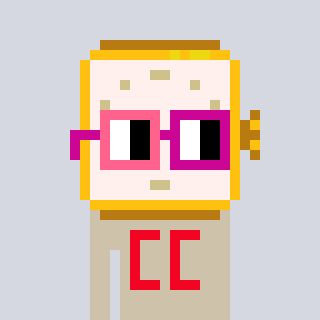
a pixel art character with square pink and red glasses, a watch-shaped head and a bege-colored body on a cool background